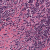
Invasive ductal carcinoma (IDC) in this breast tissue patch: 1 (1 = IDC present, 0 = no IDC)